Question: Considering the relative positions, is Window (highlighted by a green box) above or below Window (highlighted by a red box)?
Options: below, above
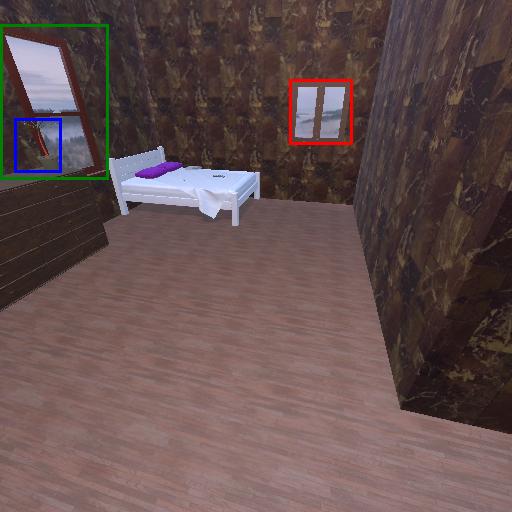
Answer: below